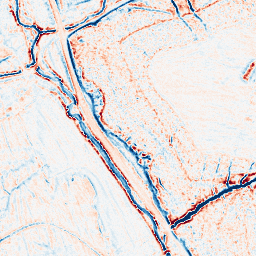
Category: edge_preserving
Decomposition family: bilateral
Decomposition parameters: d: 9
sigma_color: 100
sigma_space: 150
Upsampling method: regularized
Upsampling parameters: scale: 4
lambda_reg: 0.001
Upsampling scale: 4